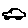
Label: car